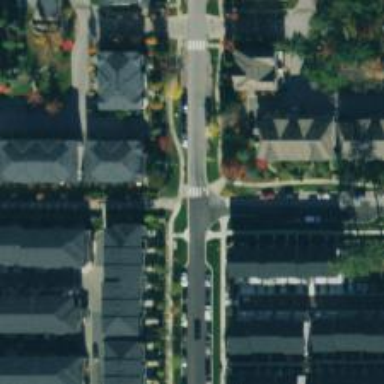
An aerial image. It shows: Residential road with asphalt surface and separate sidewalk.